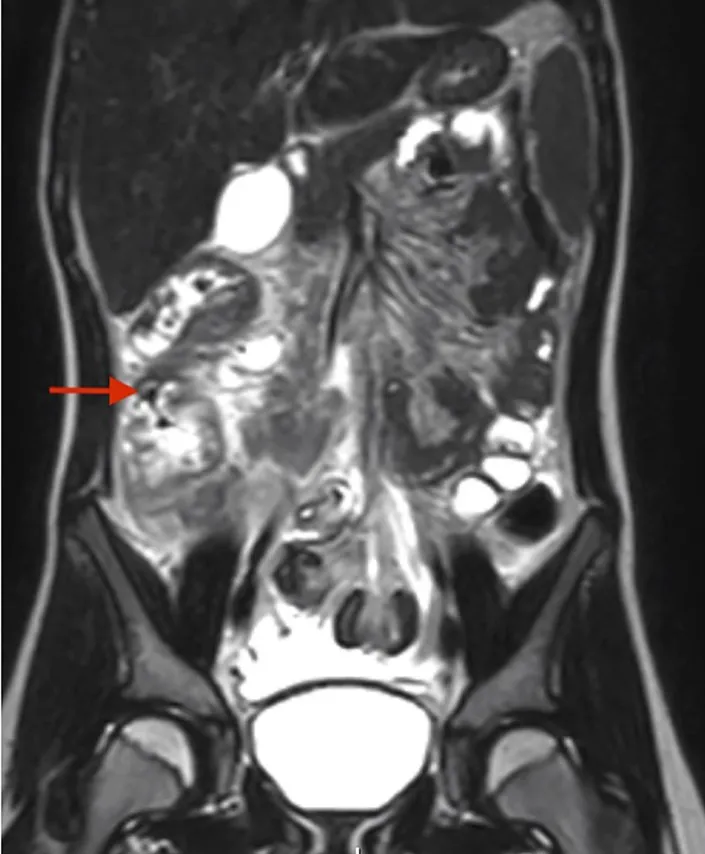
MR enterography for case #2. Red arrow depicts the mural edema and circumferential thickening of the cecum and ascending colon.
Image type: radiology (mri)